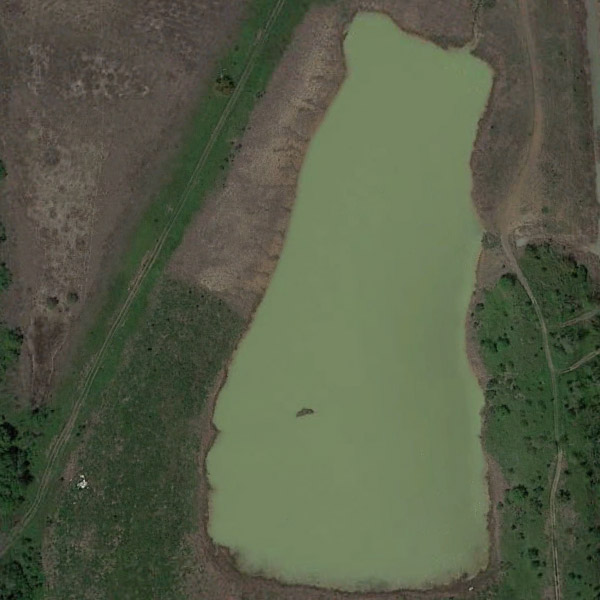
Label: Pond